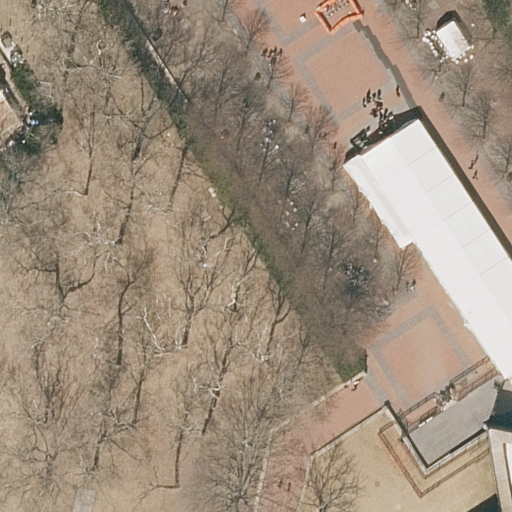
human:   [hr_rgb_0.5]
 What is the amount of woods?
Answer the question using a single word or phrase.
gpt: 2

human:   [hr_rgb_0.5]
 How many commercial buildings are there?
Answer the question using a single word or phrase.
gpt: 0

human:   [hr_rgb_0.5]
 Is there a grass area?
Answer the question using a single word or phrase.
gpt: yes

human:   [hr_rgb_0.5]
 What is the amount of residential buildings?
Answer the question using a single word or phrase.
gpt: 2

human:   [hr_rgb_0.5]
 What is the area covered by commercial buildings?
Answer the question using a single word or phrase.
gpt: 0m2

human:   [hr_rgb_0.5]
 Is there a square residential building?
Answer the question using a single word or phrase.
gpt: no

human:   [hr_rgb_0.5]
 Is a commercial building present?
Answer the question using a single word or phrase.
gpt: no

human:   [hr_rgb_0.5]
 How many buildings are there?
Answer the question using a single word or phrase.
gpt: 3

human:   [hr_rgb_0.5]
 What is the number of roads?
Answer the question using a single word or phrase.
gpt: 1

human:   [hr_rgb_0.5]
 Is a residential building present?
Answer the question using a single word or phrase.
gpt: yes

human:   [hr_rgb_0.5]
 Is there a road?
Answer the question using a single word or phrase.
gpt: yes

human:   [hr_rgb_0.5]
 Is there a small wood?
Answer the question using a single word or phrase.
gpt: yes

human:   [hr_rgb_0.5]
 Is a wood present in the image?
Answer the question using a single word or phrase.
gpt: yes

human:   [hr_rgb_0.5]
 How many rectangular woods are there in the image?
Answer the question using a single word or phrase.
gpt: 1

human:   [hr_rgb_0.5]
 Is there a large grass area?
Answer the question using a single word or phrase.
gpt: yes

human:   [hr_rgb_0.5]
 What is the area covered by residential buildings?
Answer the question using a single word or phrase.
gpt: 7328m2

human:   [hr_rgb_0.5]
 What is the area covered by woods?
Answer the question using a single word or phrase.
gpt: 637m2

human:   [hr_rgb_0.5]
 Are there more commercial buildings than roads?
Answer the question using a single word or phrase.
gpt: no

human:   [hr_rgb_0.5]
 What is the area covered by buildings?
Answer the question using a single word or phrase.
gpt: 8125m2

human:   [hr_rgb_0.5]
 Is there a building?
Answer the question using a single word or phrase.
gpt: yes

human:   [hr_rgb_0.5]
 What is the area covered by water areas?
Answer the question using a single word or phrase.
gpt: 0m2

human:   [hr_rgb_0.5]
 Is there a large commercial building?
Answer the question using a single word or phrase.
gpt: no

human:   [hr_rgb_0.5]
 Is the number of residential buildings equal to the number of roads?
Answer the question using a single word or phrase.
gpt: no

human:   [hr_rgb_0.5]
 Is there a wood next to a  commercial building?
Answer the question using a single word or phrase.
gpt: no

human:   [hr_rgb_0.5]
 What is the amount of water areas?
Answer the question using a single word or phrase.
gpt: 0

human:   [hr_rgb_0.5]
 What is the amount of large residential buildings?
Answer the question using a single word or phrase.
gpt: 1

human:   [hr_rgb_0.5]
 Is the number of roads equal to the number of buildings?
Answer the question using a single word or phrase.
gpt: no

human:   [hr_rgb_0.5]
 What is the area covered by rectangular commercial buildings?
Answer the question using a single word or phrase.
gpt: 0m2

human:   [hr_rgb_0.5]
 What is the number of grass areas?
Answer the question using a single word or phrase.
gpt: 1

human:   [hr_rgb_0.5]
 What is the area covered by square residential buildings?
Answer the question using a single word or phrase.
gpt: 0m2

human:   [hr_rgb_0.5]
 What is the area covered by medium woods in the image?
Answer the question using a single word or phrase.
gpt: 0m2

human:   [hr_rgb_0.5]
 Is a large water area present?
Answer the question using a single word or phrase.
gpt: no

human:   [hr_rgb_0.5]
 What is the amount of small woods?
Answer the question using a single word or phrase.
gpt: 1

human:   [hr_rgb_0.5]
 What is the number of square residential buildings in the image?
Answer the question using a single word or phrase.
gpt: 0

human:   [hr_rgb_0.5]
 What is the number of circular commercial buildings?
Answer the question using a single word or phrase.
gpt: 0

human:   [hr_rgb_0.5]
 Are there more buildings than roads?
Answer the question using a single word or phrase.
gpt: yes

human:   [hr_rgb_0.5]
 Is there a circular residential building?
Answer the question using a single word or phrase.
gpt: no

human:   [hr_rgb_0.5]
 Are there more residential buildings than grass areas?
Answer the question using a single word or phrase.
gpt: yes

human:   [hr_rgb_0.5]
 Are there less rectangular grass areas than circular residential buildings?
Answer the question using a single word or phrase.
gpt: no

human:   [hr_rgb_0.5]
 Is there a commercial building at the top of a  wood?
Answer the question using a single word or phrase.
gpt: no

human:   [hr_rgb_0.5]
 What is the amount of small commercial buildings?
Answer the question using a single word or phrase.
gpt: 0

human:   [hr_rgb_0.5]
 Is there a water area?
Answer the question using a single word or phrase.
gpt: no

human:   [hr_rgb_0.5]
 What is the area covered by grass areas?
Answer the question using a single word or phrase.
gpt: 2821m2

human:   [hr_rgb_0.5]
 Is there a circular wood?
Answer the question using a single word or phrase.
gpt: no

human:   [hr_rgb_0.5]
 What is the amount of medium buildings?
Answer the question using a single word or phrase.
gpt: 0

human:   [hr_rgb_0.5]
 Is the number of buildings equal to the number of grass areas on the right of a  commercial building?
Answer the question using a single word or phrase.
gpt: no

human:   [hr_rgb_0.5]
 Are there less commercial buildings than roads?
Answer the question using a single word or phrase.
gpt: yes

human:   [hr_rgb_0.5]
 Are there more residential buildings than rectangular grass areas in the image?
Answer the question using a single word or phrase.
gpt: yes

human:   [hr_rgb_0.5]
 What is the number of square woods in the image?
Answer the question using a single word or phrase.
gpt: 0

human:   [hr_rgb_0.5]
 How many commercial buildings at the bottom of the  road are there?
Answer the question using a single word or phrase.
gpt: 0

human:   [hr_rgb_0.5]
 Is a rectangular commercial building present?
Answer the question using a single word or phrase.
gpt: no

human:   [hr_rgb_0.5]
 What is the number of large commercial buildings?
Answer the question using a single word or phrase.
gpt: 0

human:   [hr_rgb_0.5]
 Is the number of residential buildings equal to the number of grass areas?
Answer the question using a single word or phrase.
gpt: no

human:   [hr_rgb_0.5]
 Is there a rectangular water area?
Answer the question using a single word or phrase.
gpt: no

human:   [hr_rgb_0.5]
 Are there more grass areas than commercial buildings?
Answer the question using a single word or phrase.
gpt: yes

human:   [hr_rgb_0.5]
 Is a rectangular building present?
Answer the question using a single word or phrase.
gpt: yes

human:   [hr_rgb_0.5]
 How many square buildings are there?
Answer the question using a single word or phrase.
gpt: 0

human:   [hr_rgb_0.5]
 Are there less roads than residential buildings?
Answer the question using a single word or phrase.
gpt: yes

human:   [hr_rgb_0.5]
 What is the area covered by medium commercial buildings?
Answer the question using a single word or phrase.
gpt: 0m2

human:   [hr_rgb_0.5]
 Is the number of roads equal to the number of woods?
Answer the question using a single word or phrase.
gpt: no

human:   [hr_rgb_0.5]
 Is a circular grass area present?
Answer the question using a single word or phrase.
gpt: no

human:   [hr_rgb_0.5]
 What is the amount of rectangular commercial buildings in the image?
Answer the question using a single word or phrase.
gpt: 0

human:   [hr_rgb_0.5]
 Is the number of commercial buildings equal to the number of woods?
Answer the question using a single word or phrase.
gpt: no

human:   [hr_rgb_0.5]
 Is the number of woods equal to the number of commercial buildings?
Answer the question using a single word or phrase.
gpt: no